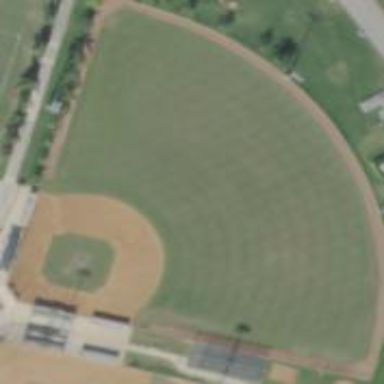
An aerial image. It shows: Baseball pitch for leisure land activities.